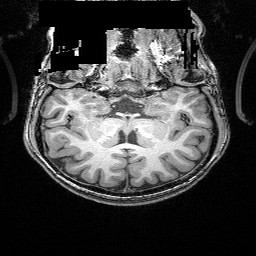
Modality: T1w
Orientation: sagittal
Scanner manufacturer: siemens
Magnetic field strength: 3 T
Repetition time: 2.25 s
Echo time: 0.00418 s